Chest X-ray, PA view. Patient: 43 years old, sex F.
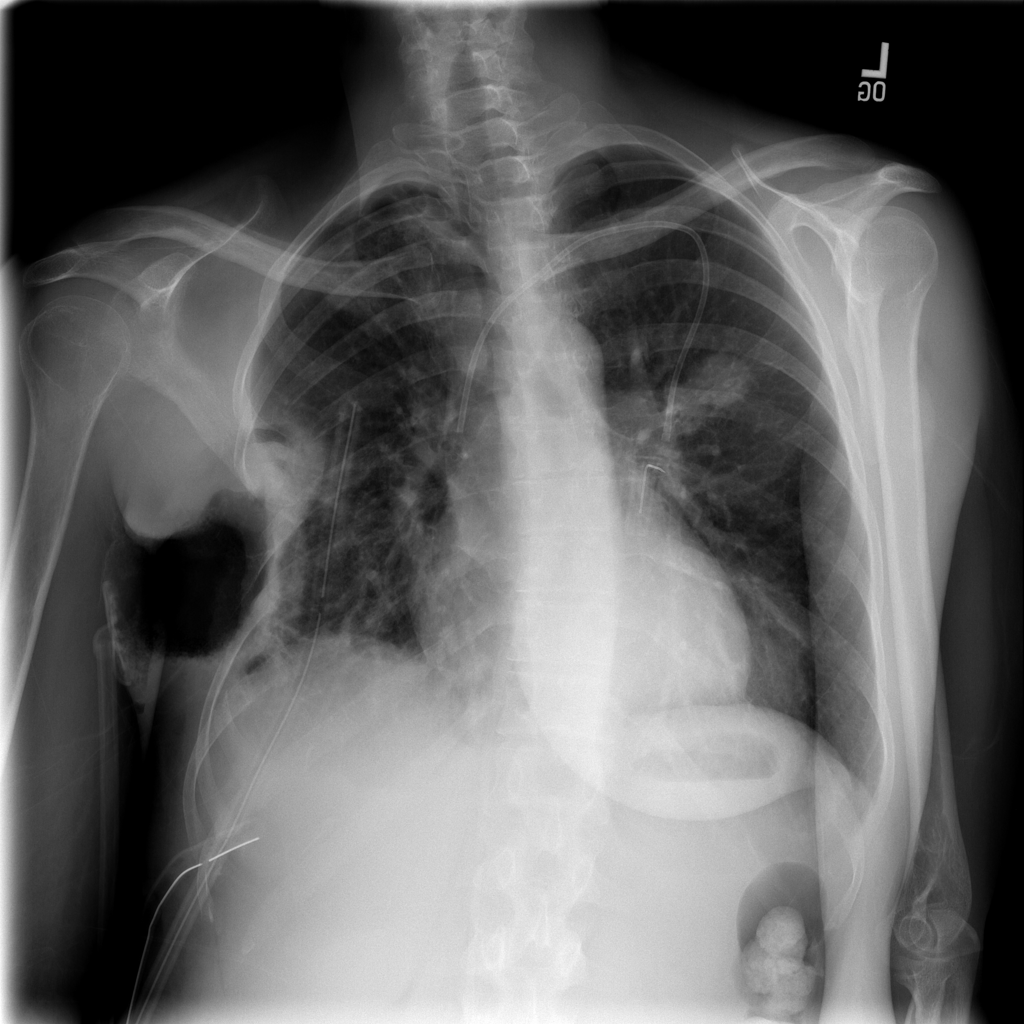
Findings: No Finding